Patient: sex M, age 57
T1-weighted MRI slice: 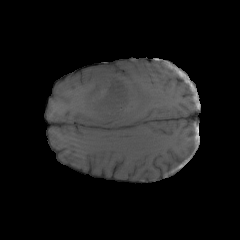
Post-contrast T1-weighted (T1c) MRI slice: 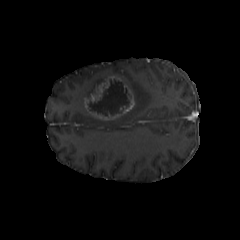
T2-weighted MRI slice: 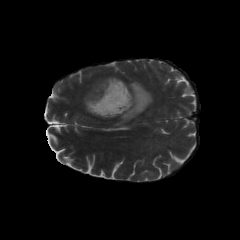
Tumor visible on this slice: yes
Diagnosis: Glioblastoma, IDH-wildtype
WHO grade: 4